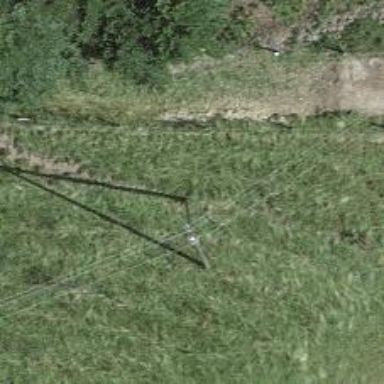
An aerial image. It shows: Utility pole as the man-made structure.